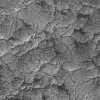
Atmospheric dust classification: not_dusty